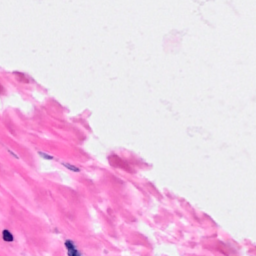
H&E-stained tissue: Breast